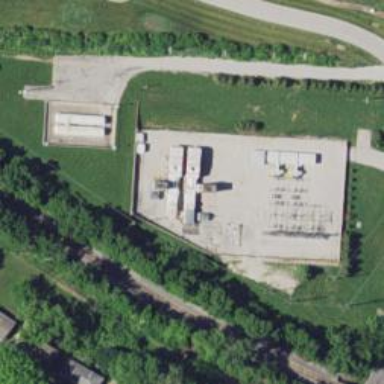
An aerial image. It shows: Gas turbine power generator.